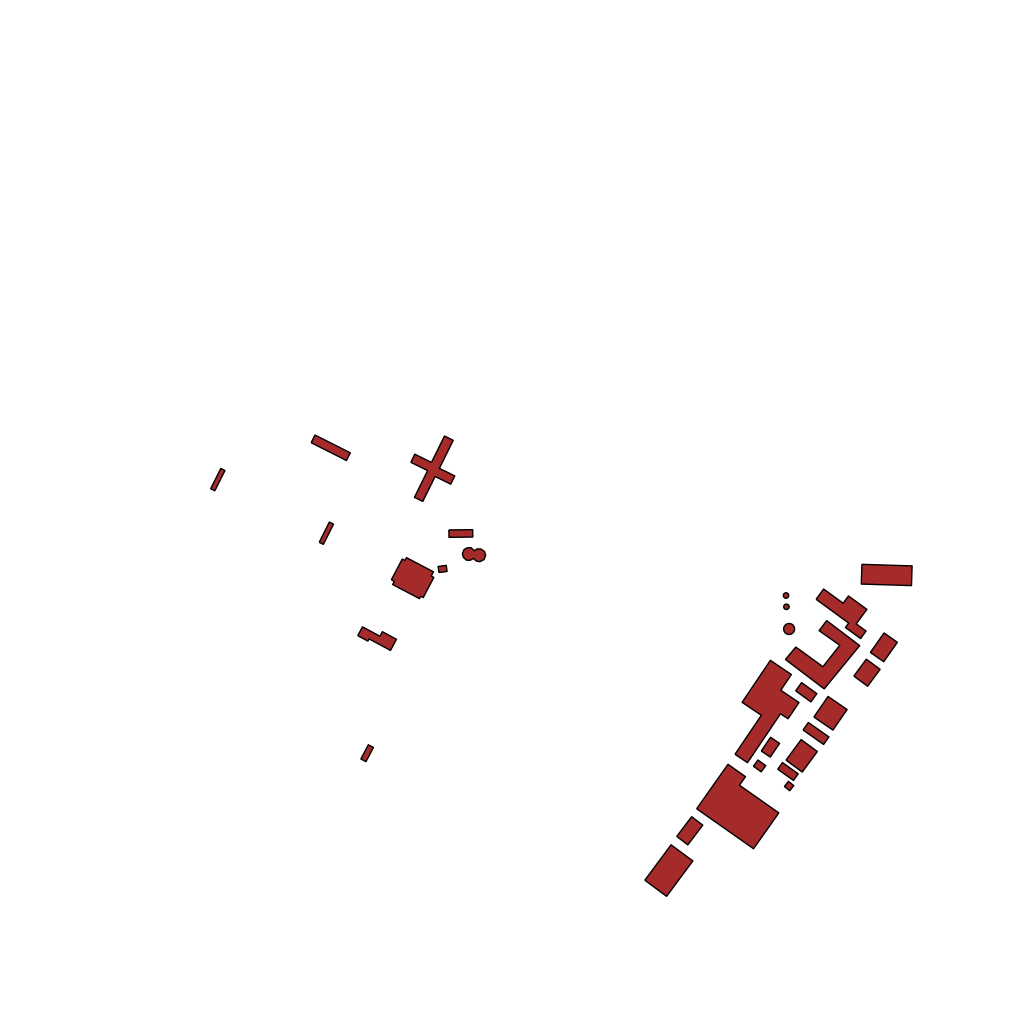
Tags: overhead vector_map, industrial, individual_rise, density_1, Facility, 1.0 km²